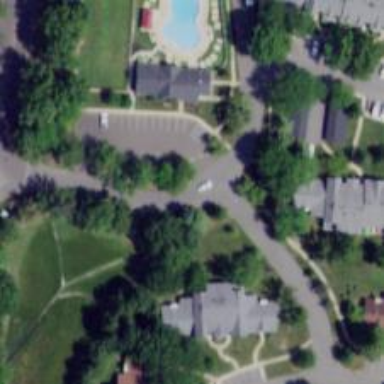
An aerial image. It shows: Living street.